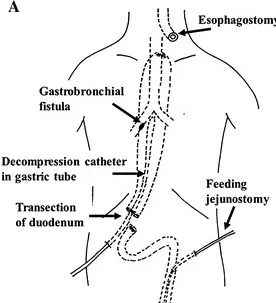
A schematic diagram of the two-stage operation. A; The first procedure: the duodenum was transected, a decompression catheter was inserted into the gastric tube and esophagostomy established.
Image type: pathology (fish)